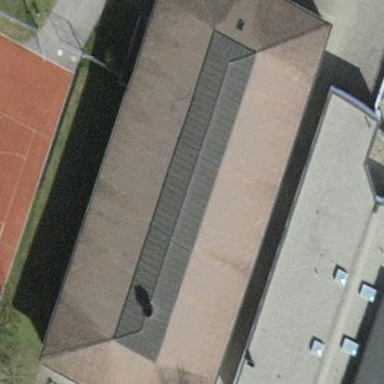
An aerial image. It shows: School building.